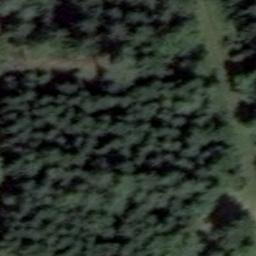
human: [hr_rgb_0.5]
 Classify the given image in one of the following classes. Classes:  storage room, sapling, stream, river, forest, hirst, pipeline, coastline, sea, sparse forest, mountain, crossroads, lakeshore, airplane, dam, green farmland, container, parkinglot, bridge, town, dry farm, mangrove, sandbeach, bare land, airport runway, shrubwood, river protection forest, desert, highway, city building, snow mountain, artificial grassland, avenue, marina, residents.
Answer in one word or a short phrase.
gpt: forest